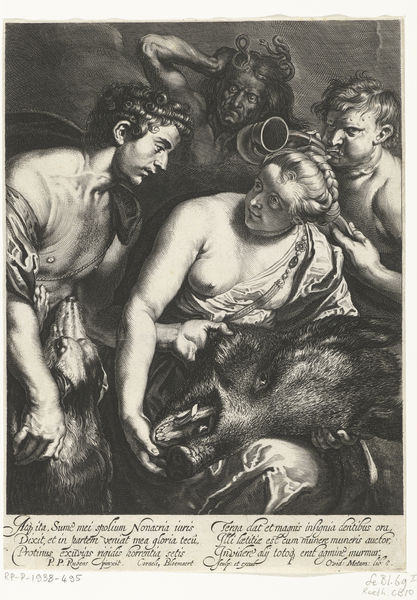
Titel: Meleager en Atalanta
Künstler: Cornelis (II) Bloemaert
Standort: Amsterdam
Institution: Rijksmuseum
Schlagwörter: gott, mann, nackt, schatten, weiß, brust, busen, frau, schmuck, schwarz, hund, tier, tiere, alkohol, horn, haare, locken, seide, schrift, grafik, wein, zopf, druck, stich, dieb, schlange, teufel, medusa, hermes, wildschwein, athene, eber, schänke, hydra, jagdhorn, laster, bettelei, uzopf